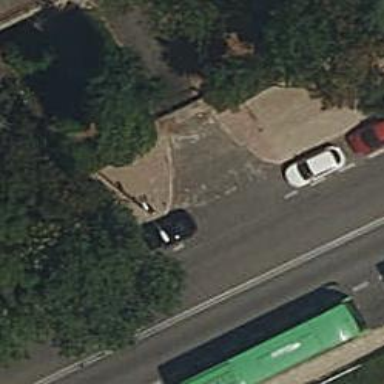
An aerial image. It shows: Uncontrolled crossing on the road.